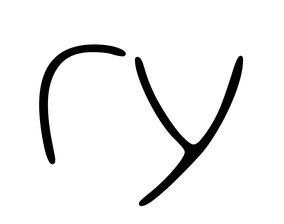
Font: Gluten_Thin